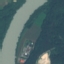
Land use / land cover class: River